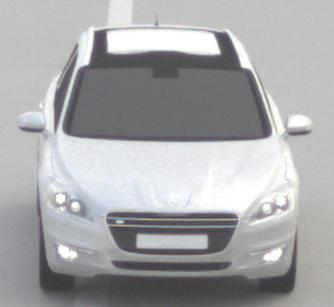
Make: Peugeot
Model: 508 SW 120 VTi
Detailed model: 508 (I) SW
Model produced from: 2011/03
Model produced until: 2014/05
Doors: 5
Color: white
Road condition: dry road
Daytime: midday
Contrast: low contrast